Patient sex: M
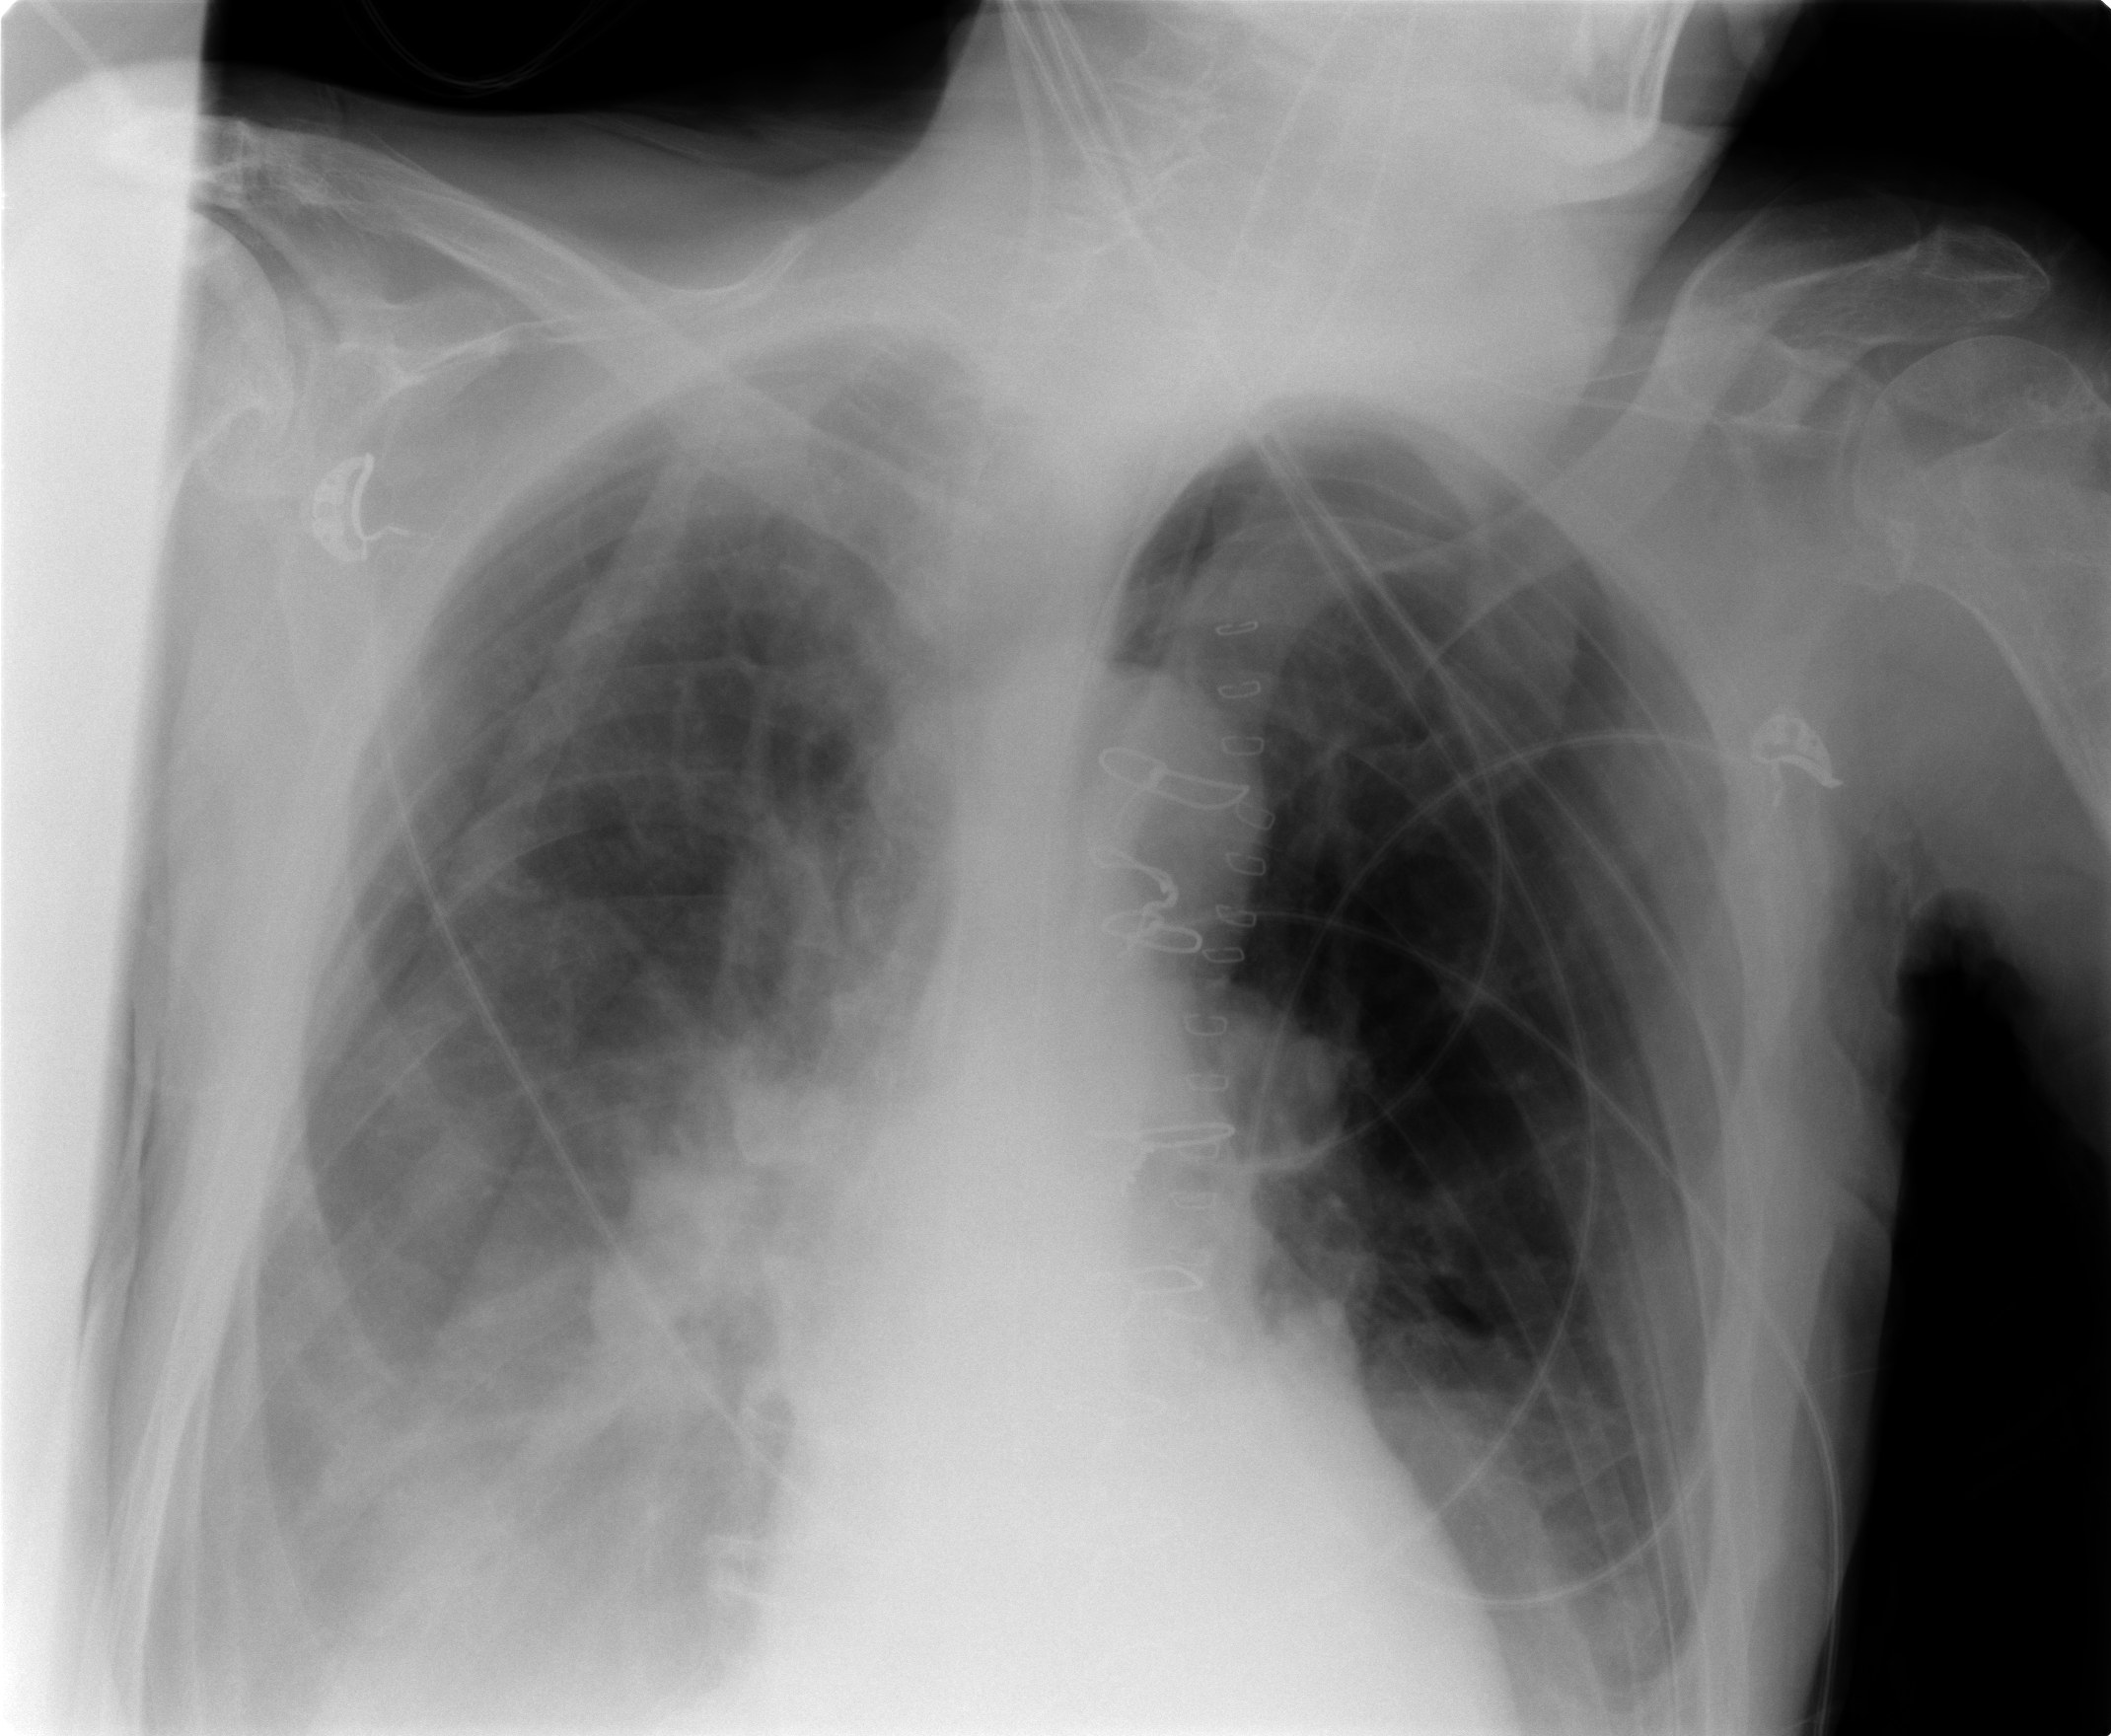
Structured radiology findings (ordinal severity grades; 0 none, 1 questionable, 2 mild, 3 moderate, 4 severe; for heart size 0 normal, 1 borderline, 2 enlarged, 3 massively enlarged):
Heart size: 0
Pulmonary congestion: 2
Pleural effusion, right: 2
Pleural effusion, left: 2
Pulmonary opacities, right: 1
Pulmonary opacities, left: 0
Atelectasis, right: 2
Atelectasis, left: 2